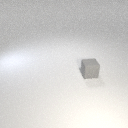
small gray rubber cube